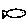
Label: fish